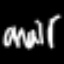
Label: chair